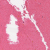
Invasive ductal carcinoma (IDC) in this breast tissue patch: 0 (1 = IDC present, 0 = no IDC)